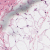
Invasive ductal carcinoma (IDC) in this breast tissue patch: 0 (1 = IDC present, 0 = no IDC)